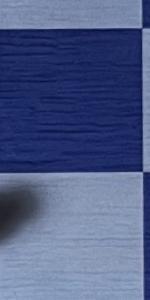
Label: Empty